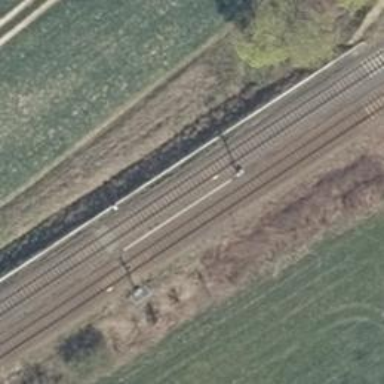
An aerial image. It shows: Railway signal.